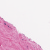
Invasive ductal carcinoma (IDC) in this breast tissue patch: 0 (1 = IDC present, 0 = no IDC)